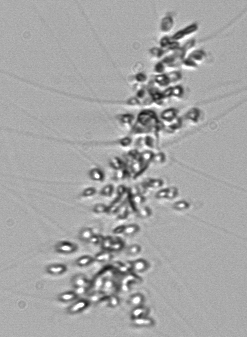
Label: Chaetoceros_didymus_TAG_external_flagellate